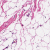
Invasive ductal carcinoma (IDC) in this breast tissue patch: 0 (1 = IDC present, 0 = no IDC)